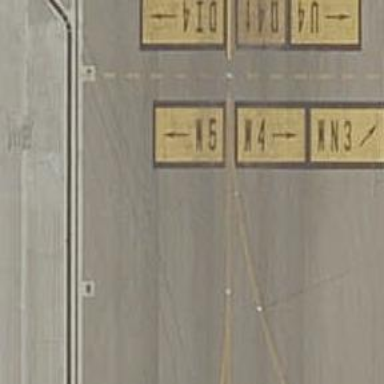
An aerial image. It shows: Image of taxiway at airport.